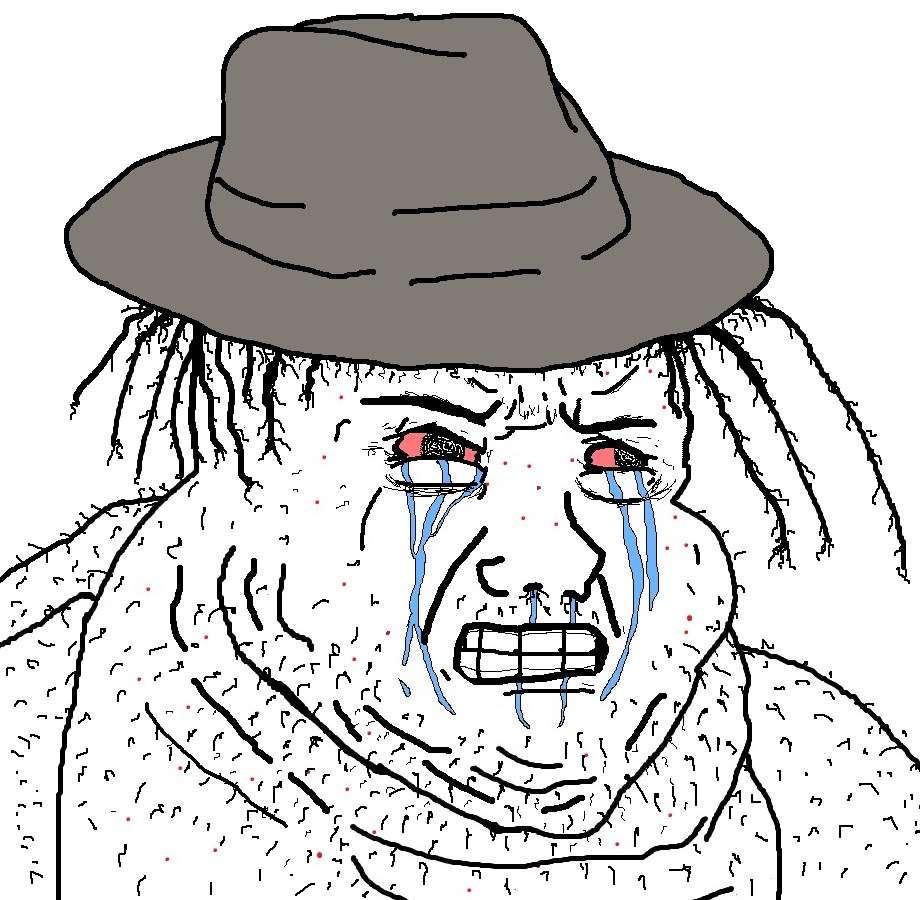
Label: 5_Blobjak